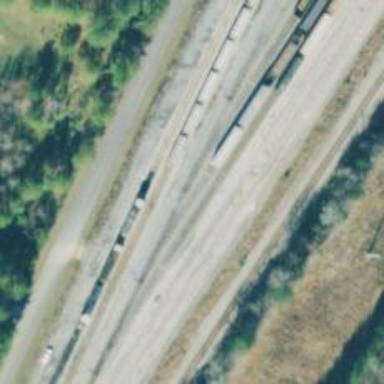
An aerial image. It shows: Railway yard in service.